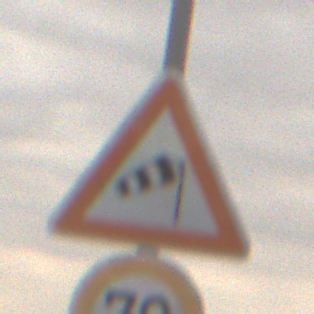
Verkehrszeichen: SeitenwindVonRechts
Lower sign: Geschwindigkeit70
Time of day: MorningAfternoon
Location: Outdoor (Nature)
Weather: Overcast
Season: NotSpecified
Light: Natural